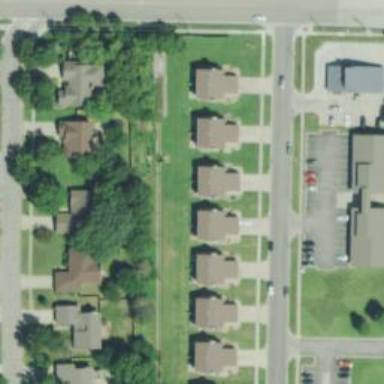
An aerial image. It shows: Residential area consisting of townhomes.